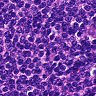
Metastatic tissue present: no